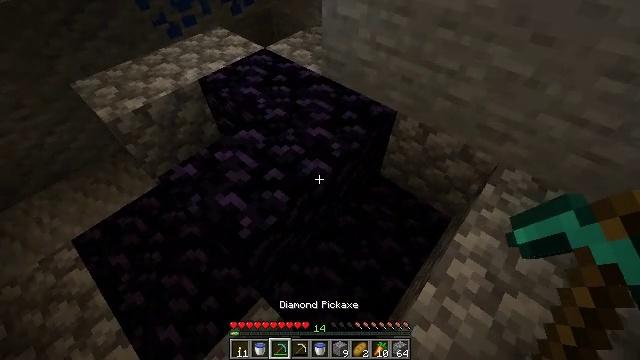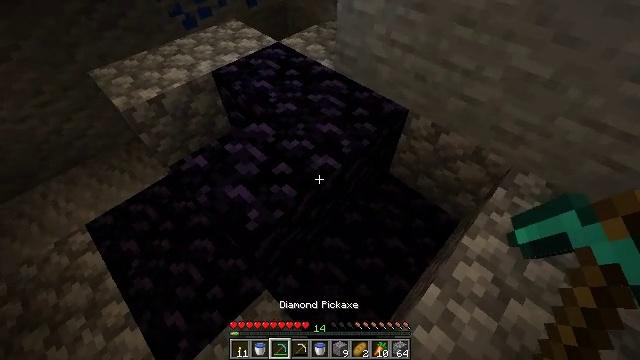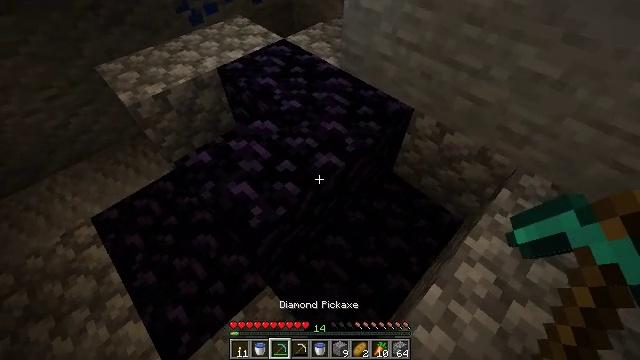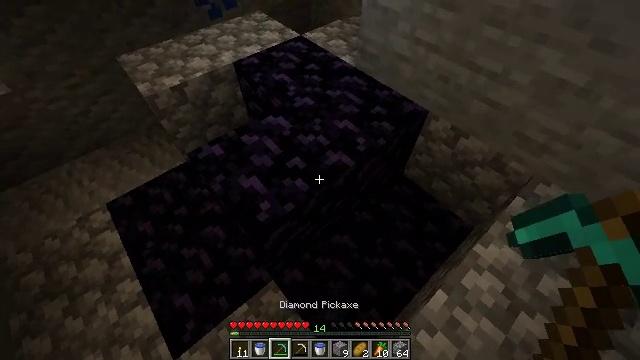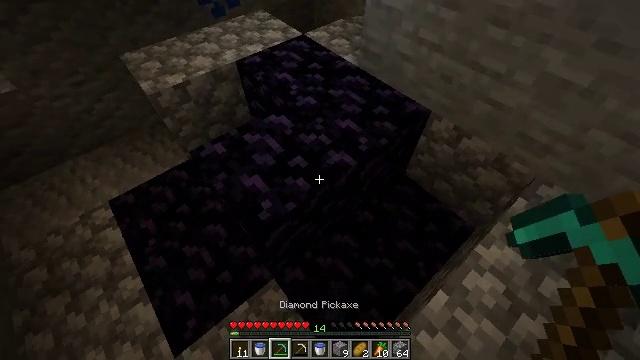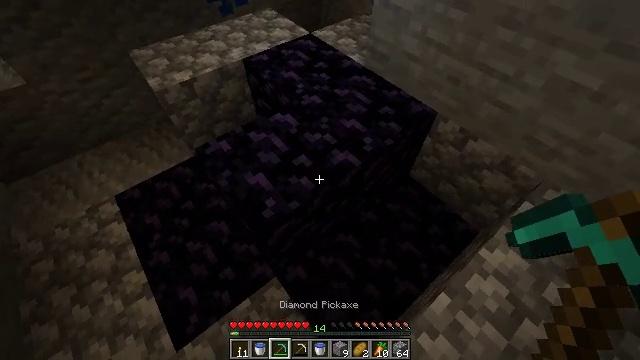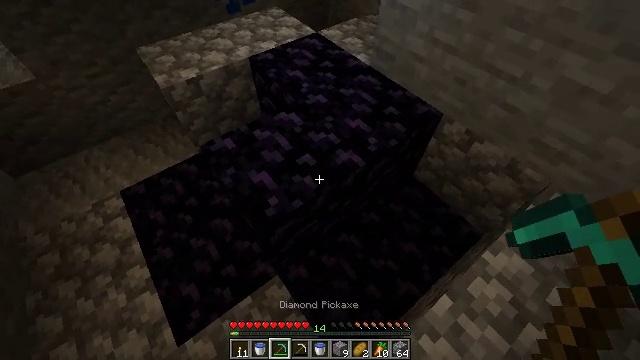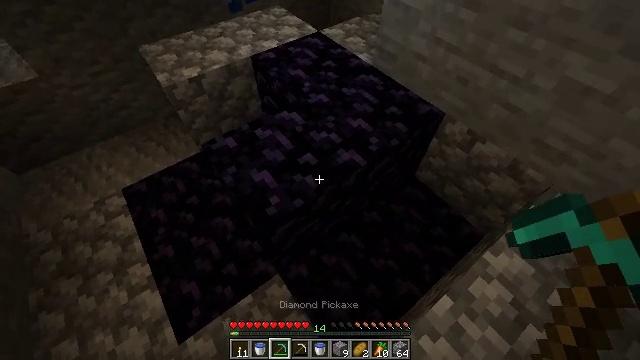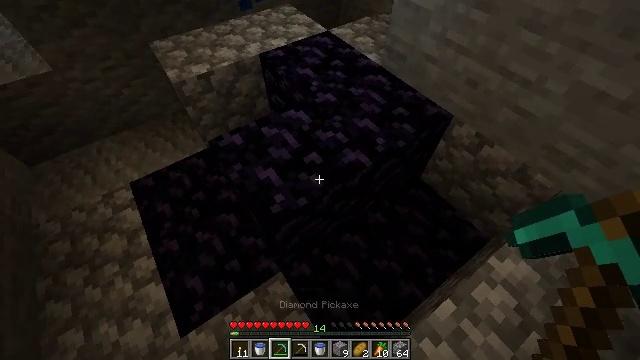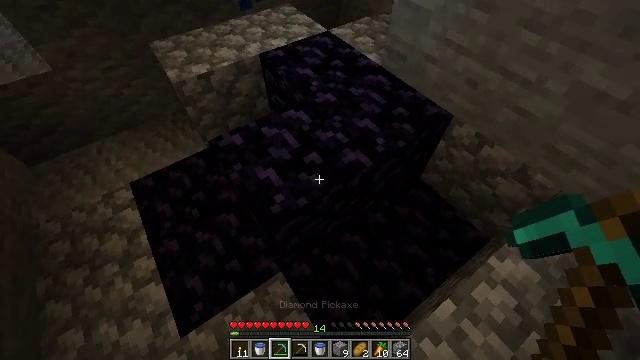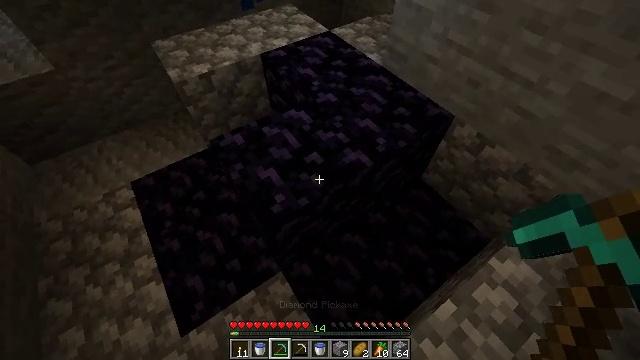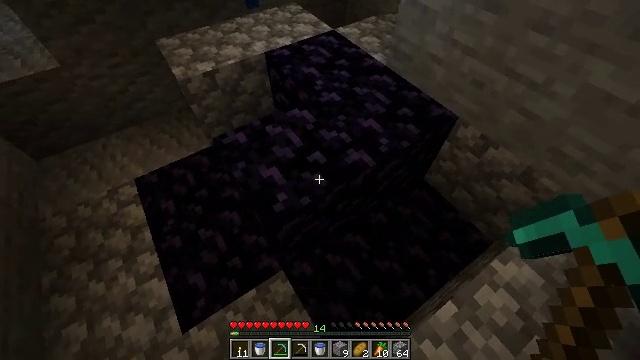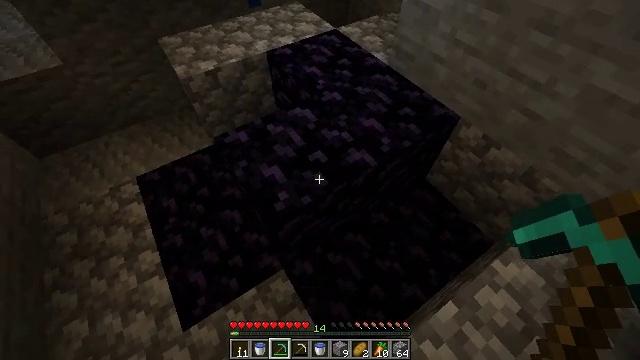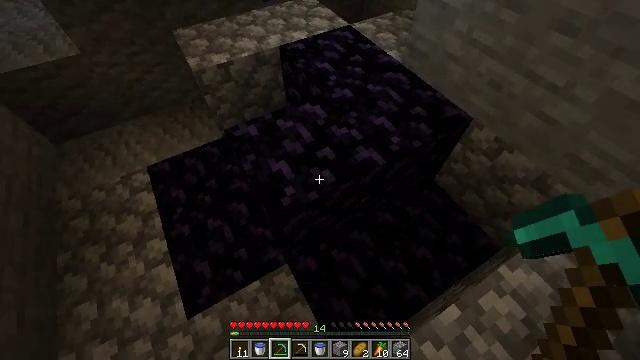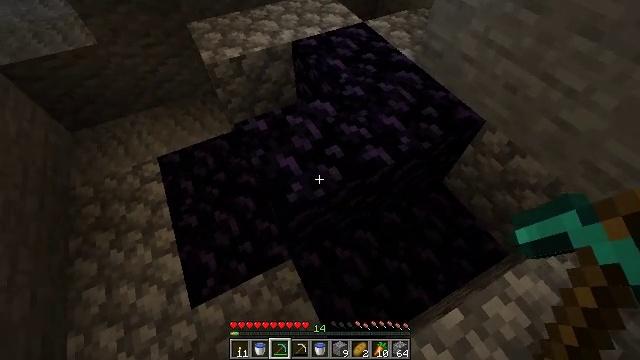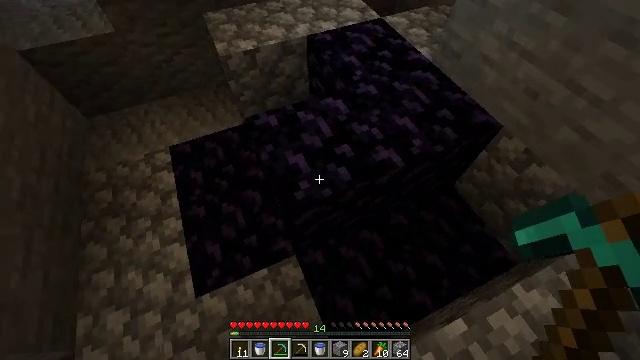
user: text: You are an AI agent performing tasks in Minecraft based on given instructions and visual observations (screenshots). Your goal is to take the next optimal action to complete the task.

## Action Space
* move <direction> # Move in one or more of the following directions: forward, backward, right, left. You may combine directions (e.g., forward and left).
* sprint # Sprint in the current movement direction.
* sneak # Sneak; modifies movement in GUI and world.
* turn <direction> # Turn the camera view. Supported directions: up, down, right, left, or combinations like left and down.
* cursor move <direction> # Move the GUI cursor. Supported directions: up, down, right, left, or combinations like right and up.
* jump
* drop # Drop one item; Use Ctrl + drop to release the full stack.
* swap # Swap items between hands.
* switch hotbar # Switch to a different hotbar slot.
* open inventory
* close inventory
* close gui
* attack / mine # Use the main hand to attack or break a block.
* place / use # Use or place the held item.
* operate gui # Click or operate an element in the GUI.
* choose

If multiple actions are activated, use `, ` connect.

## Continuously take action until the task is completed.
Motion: motion action
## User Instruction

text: Harvest obsidian for portal building.
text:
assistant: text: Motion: turn left
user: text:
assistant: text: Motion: turn left
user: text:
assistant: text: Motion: turn left
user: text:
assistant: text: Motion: no_op
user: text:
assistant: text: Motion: turn left
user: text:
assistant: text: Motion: turn left
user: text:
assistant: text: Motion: no_op
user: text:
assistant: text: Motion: turn left
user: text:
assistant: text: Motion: no_op
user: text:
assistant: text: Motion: no_op
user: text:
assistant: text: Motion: no_op
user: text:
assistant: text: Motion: no_op
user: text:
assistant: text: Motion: turn left
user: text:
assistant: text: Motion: turn left
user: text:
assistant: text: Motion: move forward, turn left and down
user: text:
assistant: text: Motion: move forward
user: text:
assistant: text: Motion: move forward
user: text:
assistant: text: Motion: turn left
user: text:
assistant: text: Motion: no_op
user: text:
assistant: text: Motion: no_op
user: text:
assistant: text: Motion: no_op
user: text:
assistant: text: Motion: no_op
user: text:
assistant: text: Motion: no_op
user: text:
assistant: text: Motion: no_op
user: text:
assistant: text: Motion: no_op
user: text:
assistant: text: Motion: no_op
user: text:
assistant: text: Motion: turn right and up
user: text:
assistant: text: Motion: turn up
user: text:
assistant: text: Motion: no_op
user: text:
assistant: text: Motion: no_op